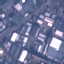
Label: Industrial